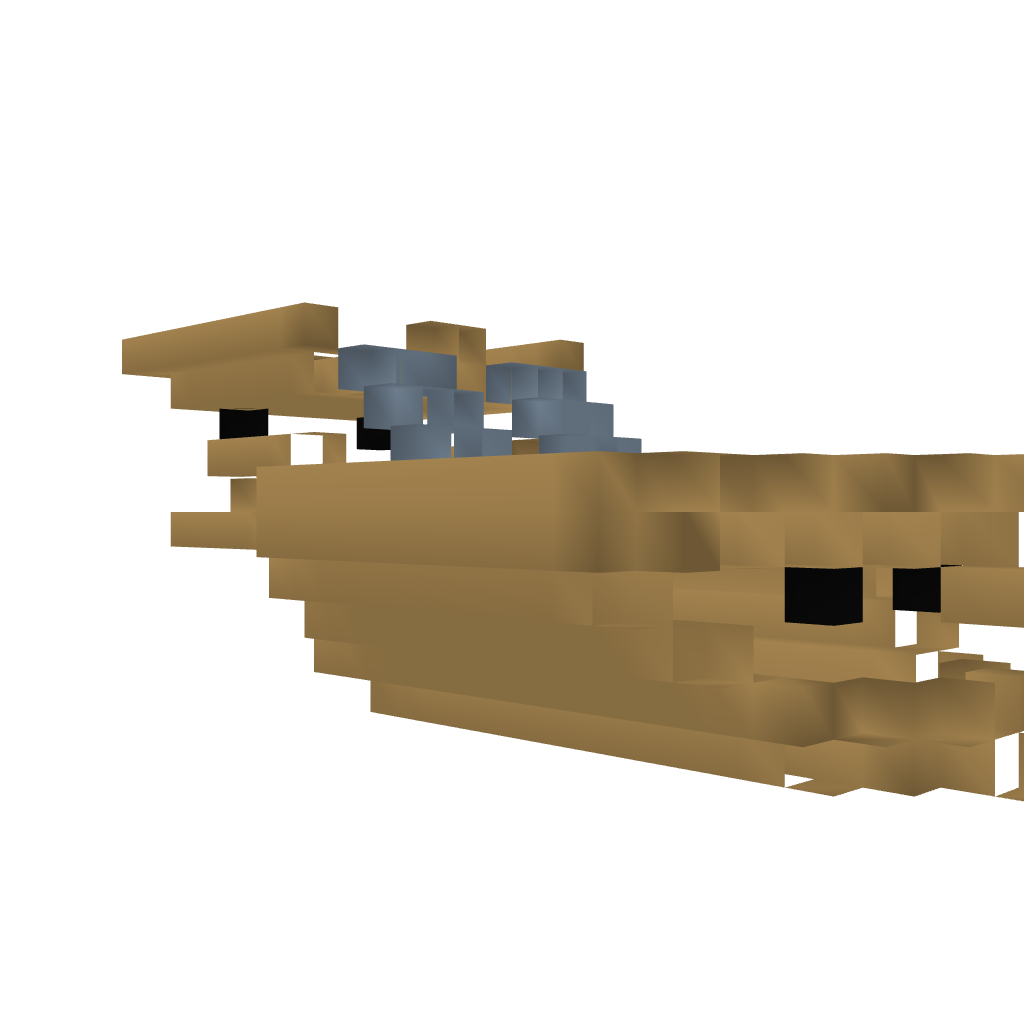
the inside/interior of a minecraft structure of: Pirate Boat